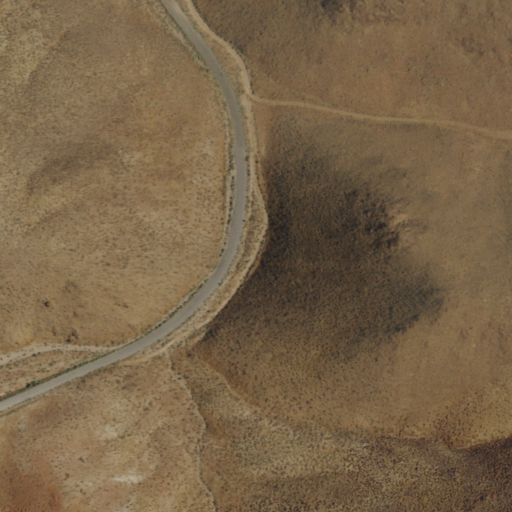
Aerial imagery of gap in Nevada named Gallagher Pass containing only shrub